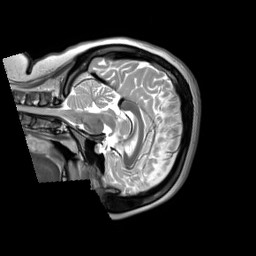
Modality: T2w
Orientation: sagittal
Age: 21
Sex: female
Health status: ill
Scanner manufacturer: siemens
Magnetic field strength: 3 T
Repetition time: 2.8 s
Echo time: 0.326 s